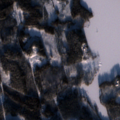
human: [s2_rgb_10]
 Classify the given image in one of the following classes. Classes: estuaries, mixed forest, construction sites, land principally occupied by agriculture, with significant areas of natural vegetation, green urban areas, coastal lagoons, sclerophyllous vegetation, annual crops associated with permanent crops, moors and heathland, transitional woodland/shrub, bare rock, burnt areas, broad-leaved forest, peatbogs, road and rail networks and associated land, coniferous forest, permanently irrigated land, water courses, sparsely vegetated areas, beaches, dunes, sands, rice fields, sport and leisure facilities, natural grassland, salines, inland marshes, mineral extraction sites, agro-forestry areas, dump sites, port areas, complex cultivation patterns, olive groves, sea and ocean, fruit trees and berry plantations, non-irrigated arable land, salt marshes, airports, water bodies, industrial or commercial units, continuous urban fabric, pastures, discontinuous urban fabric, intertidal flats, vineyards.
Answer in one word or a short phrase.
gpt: mixed forest, transitional woodland/shrub, water bodies